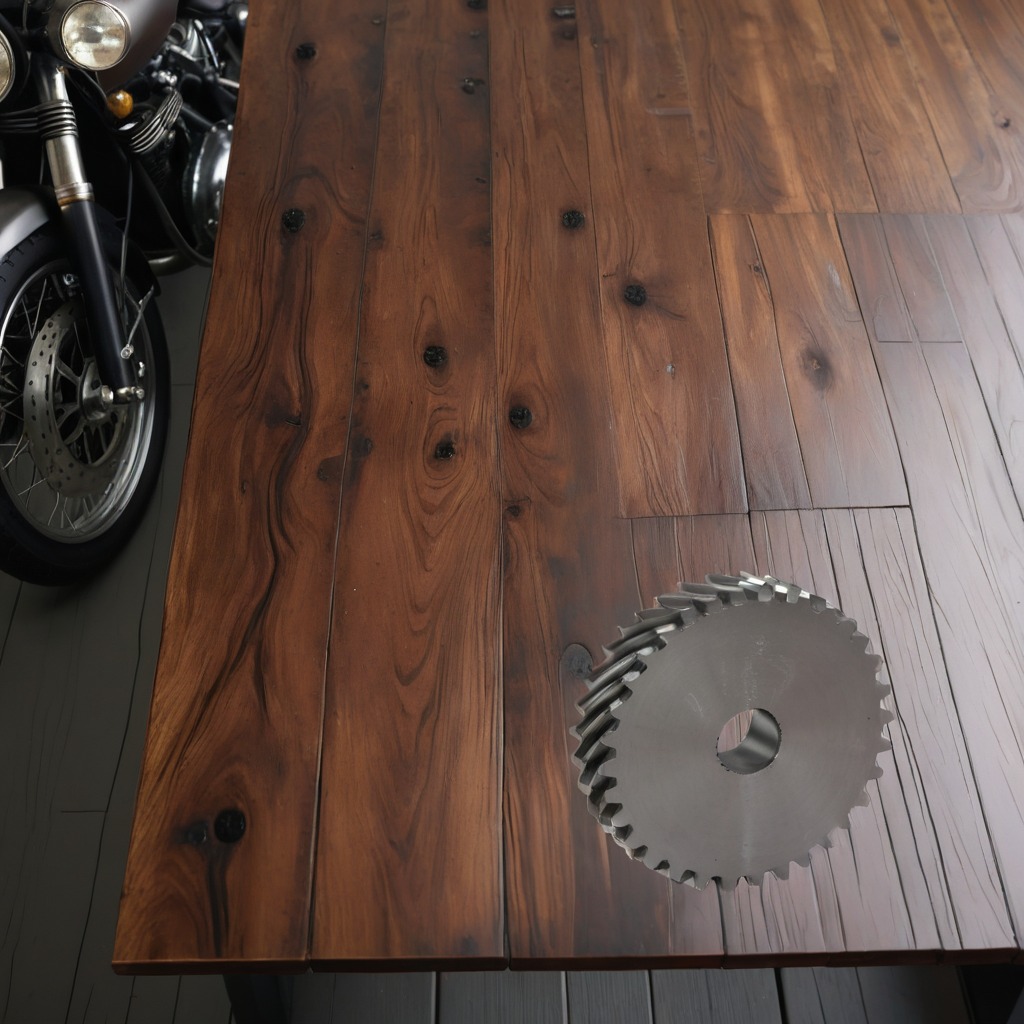
A steel gear with teeth is lying on an oil-spilled wooden table in a vintage motorcycle garage.